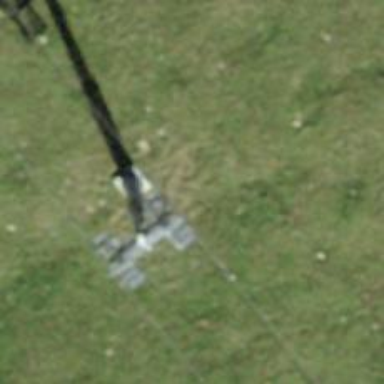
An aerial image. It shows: Pylon for aerialway.